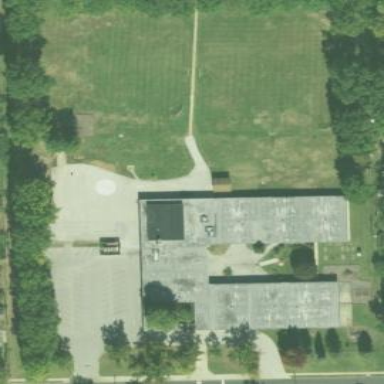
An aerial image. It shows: School.